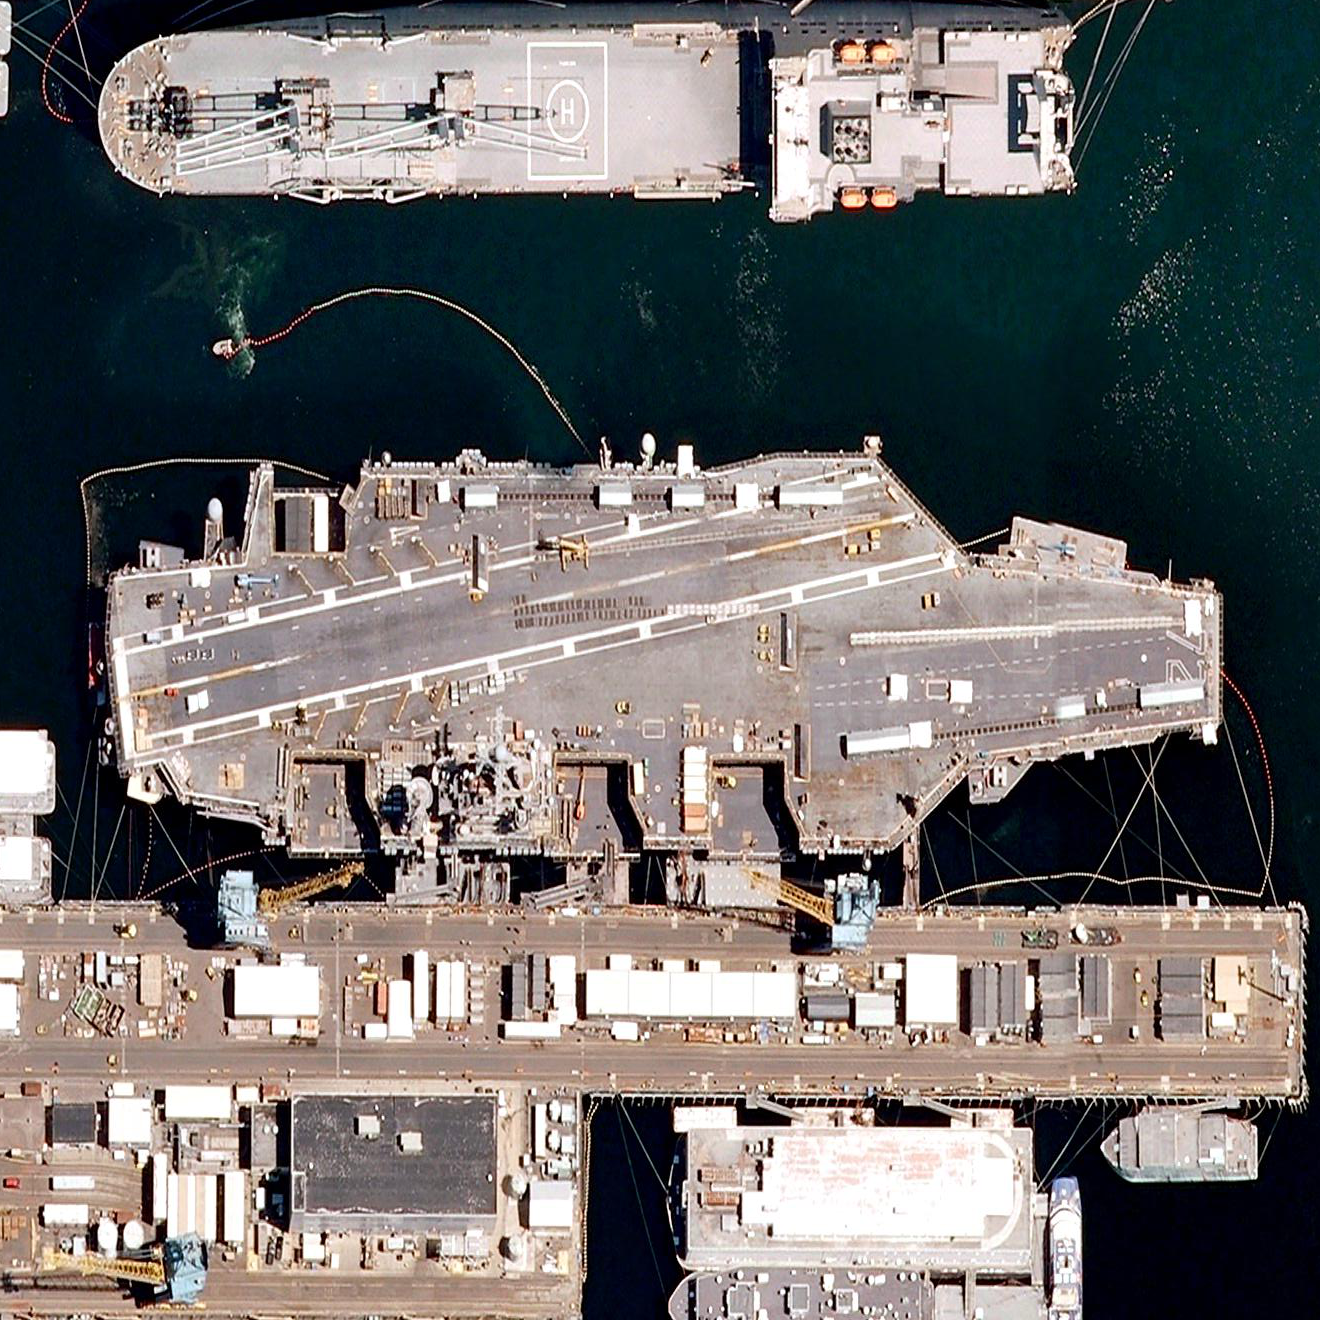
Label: aircraft_carrier